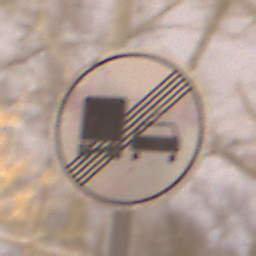
Verkehrszeichen: EndeUeberholverbotKraftfahrzeuge
Umgebung: Outdoor, Urban
Tageszeit: Night
Wetter: Overcast
Licht: Artificial
Jahreszeit: Winter
Kontrast: MediumContrast